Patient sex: M
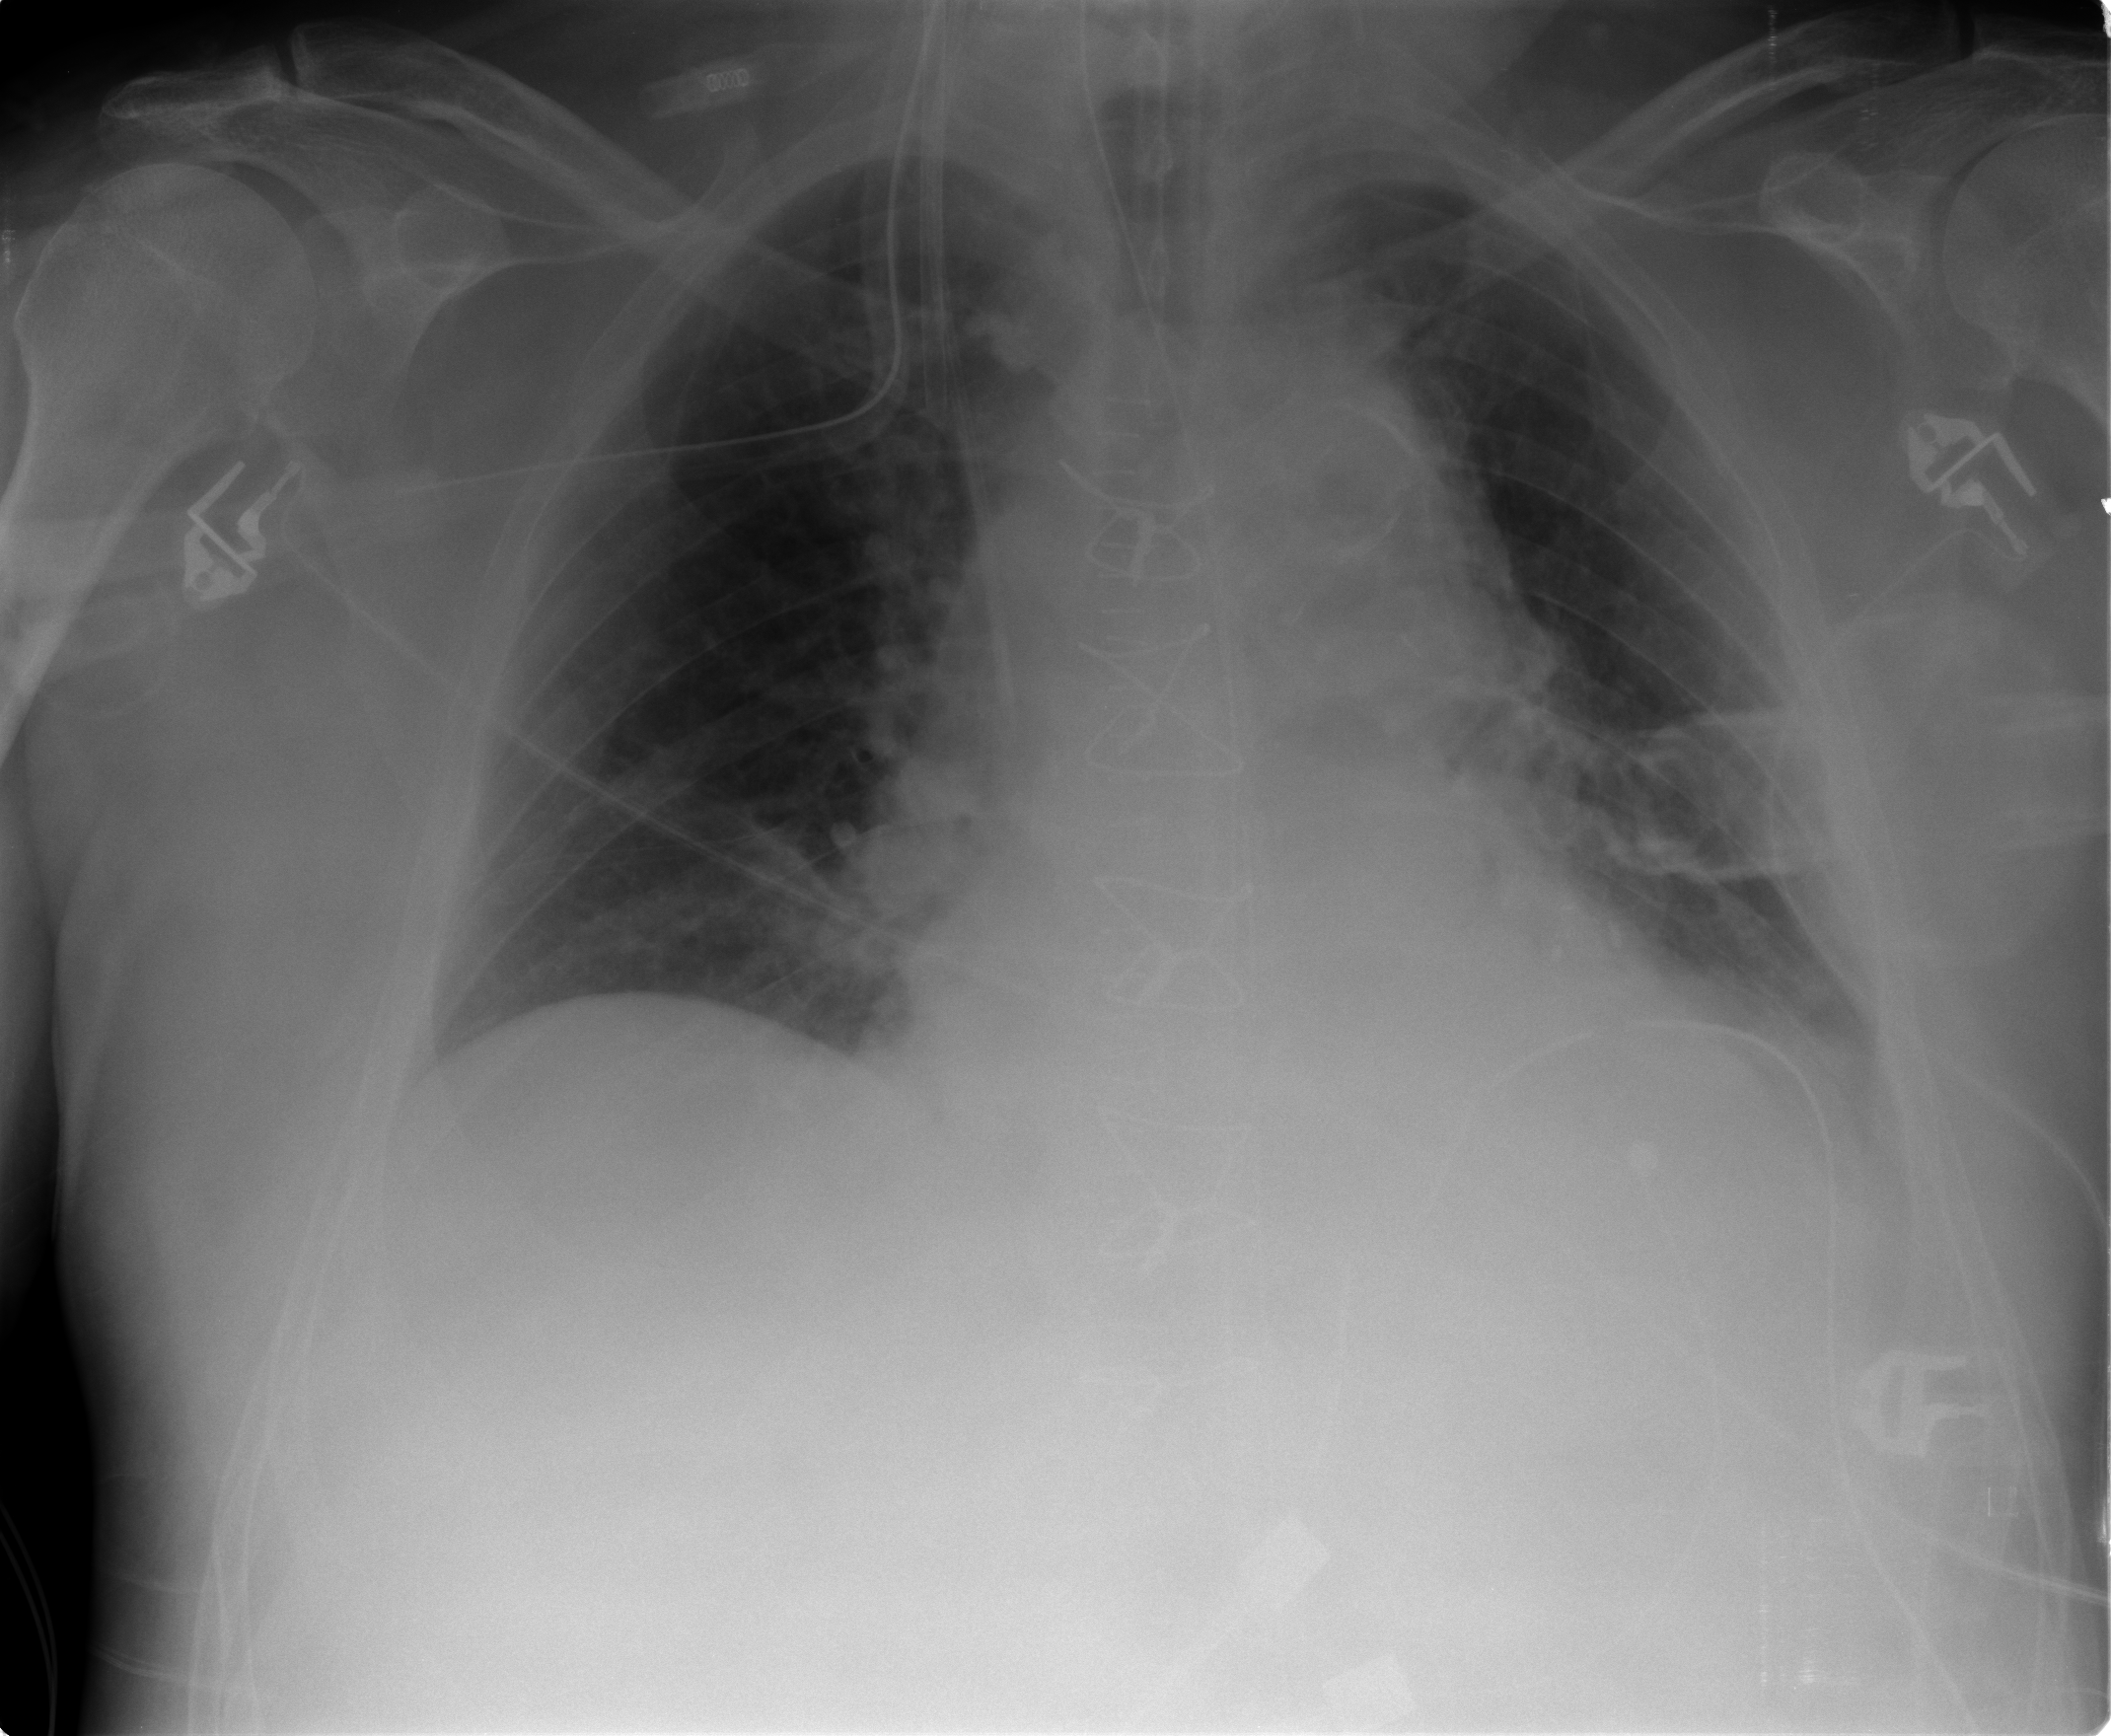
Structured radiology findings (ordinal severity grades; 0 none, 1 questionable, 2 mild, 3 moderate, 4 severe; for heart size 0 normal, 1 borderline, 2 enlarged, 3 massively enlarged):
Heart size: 1
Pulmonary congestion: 1
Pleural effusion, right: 0
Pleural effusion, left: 1
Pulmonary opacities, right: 0
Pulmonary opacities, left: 0
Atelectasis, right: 1
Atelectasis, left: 2